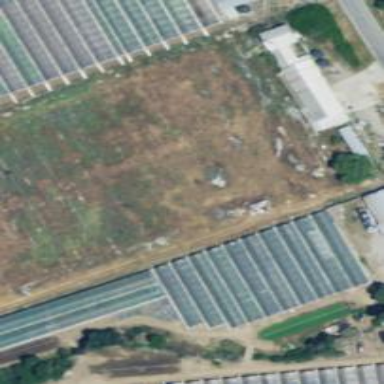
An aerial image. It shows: Greenhouse used for horticulture.